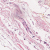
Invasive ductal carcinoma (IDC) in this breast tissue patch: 0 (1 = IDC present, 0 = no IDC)